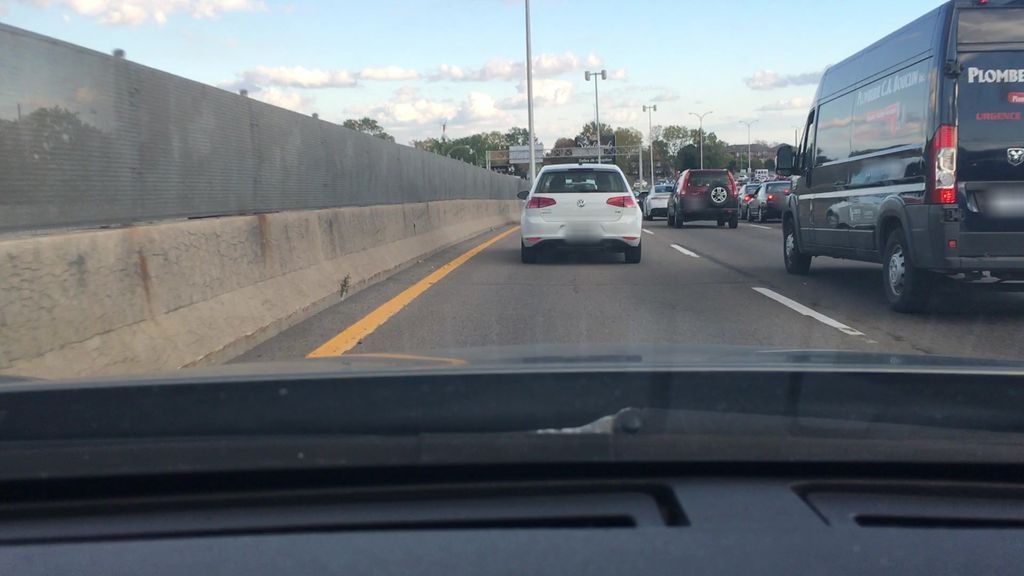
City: montreal